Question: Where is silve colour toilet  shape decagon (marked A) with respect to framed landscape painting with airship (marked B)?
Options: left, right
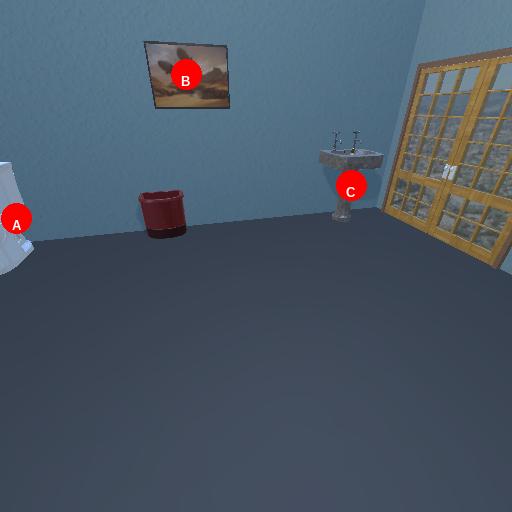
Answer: left